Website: walmart
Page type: cart
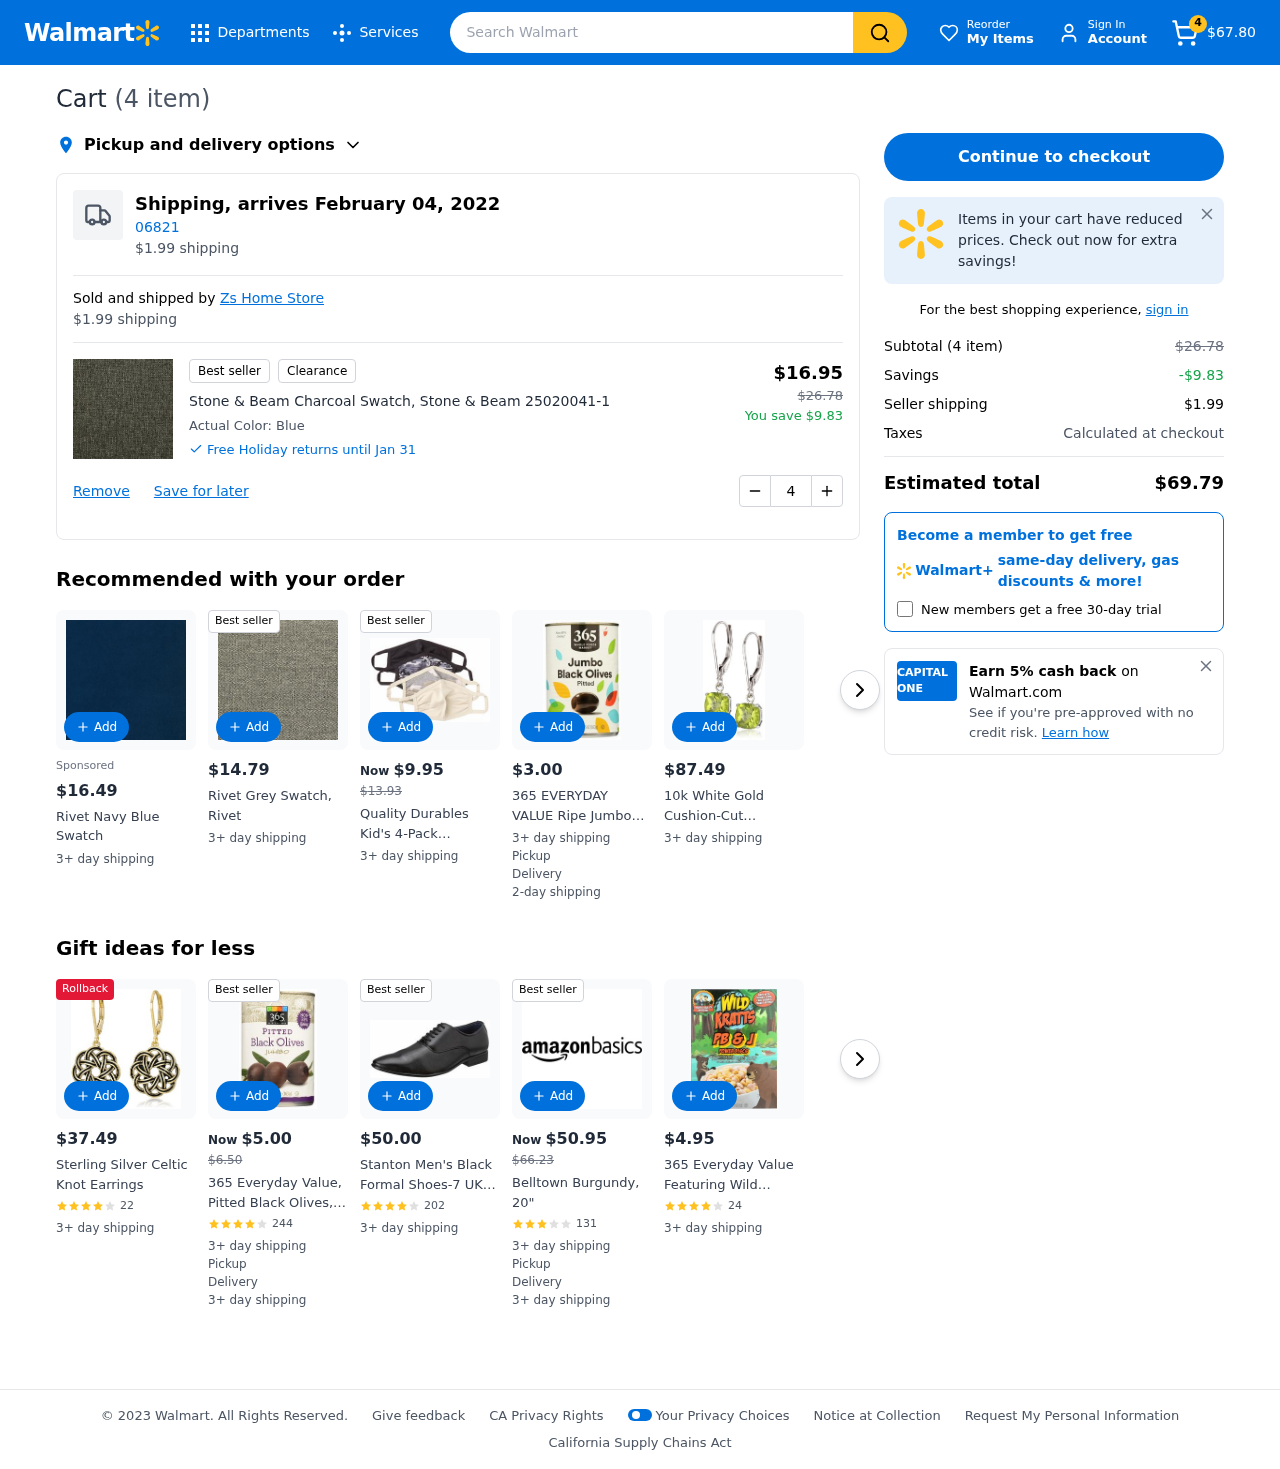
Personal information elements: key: PII_POSTCODE
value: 06821
Product elements: key: PRODUCT1_NAME
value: Stone & Beam Charcoal Swatch, Stone & Beam 25020041-1
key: PRODUCT1_PRICE
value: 16.95
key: PRODUCT1_QUANTITY
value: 4
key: PRODUCT1_ORIGINAL_PRICE
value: $26.78
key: PRODUCT1_SAVINGS
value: $9.83
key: PRODUCT1_SAVINGS
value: -$9.83
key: PRODUCT2_PRICE
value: $16.49
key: PRODUCT2_NAME
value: Rivet Navy Blue Swatch
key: PRODUCT3_PRICE
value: $14.79
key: PRODUCT3_NAME
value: Rivet Grey Swatch, Rivet
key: PRODUCT4_PRICE
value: $9.95
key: PRODUCT4_ORIGINAL_PRICE
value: $13.93
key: PRODUCT4_NAME
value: Quality Durables Kid's 4-Pack Reusable Face Covering, Black Camo/Black/Green Camo/Taupe, Little Kids
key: PRODUCT5_PRICE
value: $3.00
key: PRODUCT5_NAME
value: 365 EVERYDAY VALUE Ripe Jumbo Pitted Olives, 5.75 OZ
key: PRODUCT6_PRICE
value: $87.49
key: PRODUCT6_NAME
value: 10k White Gold Cushion-Cut Checkerboard Peridot Leverback Earrings (6mm)
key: PRODUCT7_PRICE
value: $37.49
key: PRODUCT7_NAME
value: Sterling Silver Celtic Knot Earrings
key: PRODUCT7_NUM_RATINGS
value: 22
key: PRODUCT8_PRICE
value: $5.00
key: PRODUCT8_ORIGINAL_PRICE
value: $6.50
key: PRODUCT8_NAME
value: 365 Everyday Value, Pitted Black Olives, Jumbo, 5.75 oz
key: PRODUCT8_NUM_RATINGS
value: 244
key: PRODUCT9_PRICE
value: $50.00
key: PRODUCT9_NAME
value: Stanton Men's Black Formal Shoes-7 UK (41 EU) (8 US) (1003/BLK)
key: PRODUCT9_NUM_RATINGS
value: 202
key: PRODUCT10_PRICE
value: $50.95
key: PRODUCT10_ORIGINAL_PRICE
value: $66.23
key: PRODUCT10_NAME
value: Belltown Burgundy, 20"
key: PRODUCT10_NUM_RATINGS
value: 131
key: PRODUCT11_PRICE
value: $4.95
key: PRODUCT11_NAME
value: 365 Everyday Value Featuring Wild Kratts, PB & J Power Discs, 10 oz
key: PRODUCT11_NUM_RATINGS
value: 24
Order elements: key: ORDER_NUM_ITEMS
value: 4
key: ORDER_NUM_ITEMS
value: (4 item)
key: ORDER_SUBTOTAL
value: $67.80
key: ORDER_DELIVERY_DATE
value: Shipping, arrives February 04, 2022
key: ORDER_SHIPPING_COST
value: $1.99
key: ORDER_TOTAL
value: $69.79
Search elements: key: HEADER_SEARCH
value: Search Walmart